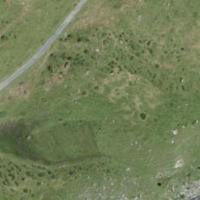
EUNIS habitat code: 23
Species observed at this site:
Viola calcarata